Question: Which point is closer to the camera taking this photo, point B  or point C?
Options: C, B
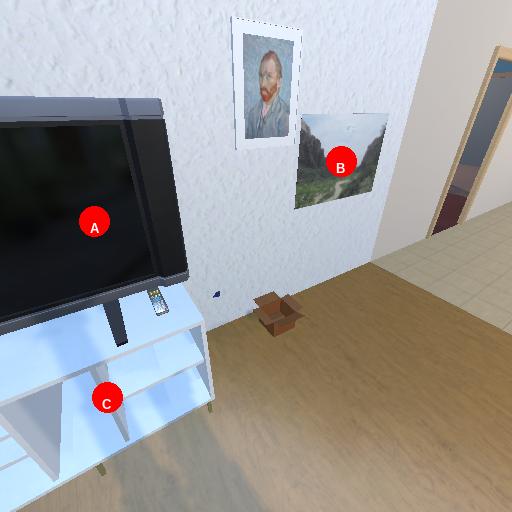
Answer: C